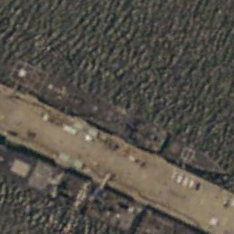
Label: cruiser